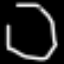
Label: octagon